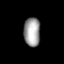
Tissue: prostate
Cell type: T cells
Senescence score: 0.7023
Nuclear area (px): 472
Mean DAPI intensity: 157.35